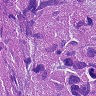
Metastatic tissue present: yes